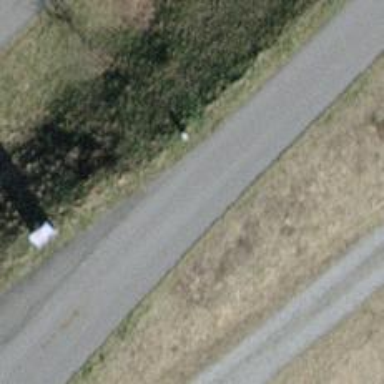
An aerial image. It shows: Asphalt track with grade 1 quality. There is embankment along the track.